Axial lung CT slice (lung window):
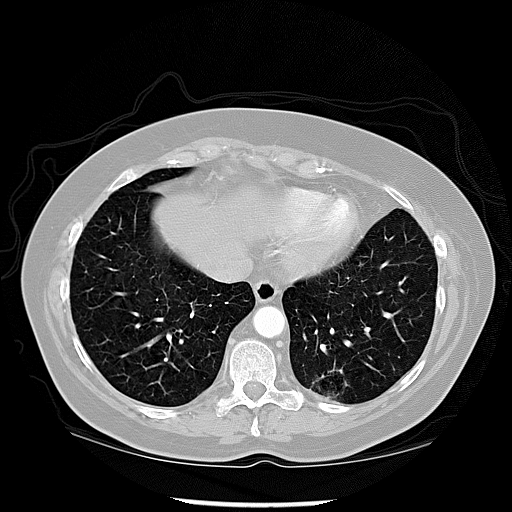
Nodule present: no